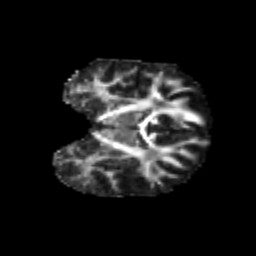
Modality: FA
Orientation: coronal
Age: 21
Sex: female
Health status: healthy